Question: I am presently creating customGrid table,and problem that i presently face is border of the every cell,I am getting this dot like structure which reflects from background,Can i now how could it be recitified.

and code i used is
'''
GridLength len2 = new GridLength(value);
Column.Width = len2;
tableGrid.ColumnDefinitions.Add(Column);
TextBlock textBlock = new TextBlock();
if (i == 0)
{
textBlock.Text = headers[j];
textBlock.FontSize = 35;
border = new Border();
border.Background = new SolidColorBrush(Colors.LightGray);
border.BorderBrush = new SolidColorBrush(Colors.White);
textBlock.HorizontalAlignment = HorizontalAlignment.Center;
textBlock.VerticalAlignment = VerticalAlignment.Center;
textBlock.Foreground = new SolidColorBrush(Colors.Black);
}
else
{
Debug.WriteLine("Data Value j is"+dataValues[j]);
textBlock.Text = "Content" + i + "/" + j;
//textBlock.Text = dataValues[j];
textBlock.FontSize = 25;
border = new Border();
textBlock.HorizontalAlignment = HorizontalAlignment.Center;
SolidColorBrush brush = GetColorFromHexa("0FFB0C4DE");/*0FFB0C4DE*/
border.Background = brush;
border.BorderBrush = new SolidColorBrush(Colors.White);
}
Grid.SetRow(border, i);
Grid.SetColumn(border, j);
tableGrid.Children.Add(border);
Grid.SetRow(textBlock, i);
Grid.SetColumn(textBlock, j);
tableGrid.Children.Add(textBlock);
'''
any Property that needs to be changed to avoid that dot border in end of every cell?
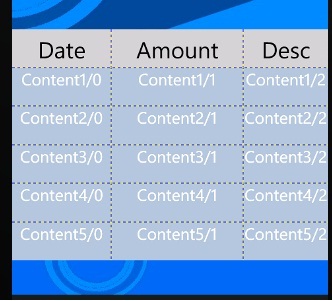
Answer: You should set the <URL> to be false:
tableGrid.ShowGridLines = false;